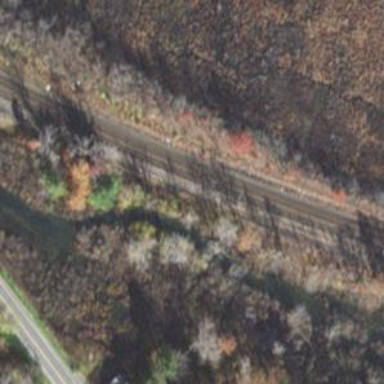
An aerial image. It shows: Rail spur service.